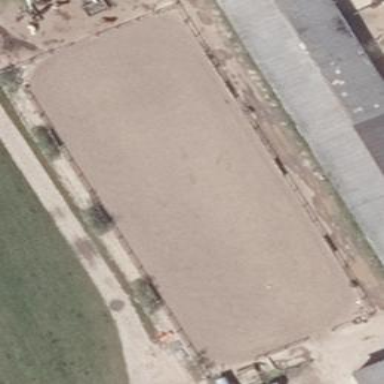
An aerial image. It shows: Equestrian pitch used for leisure and sports activities.